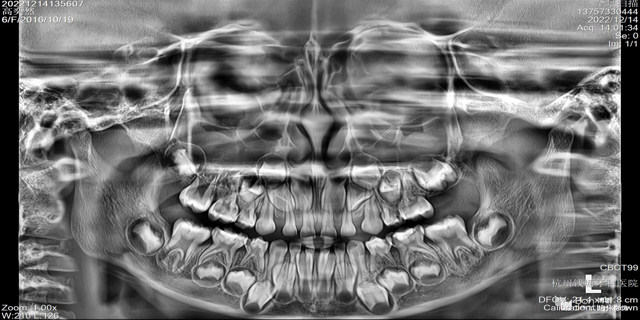
child